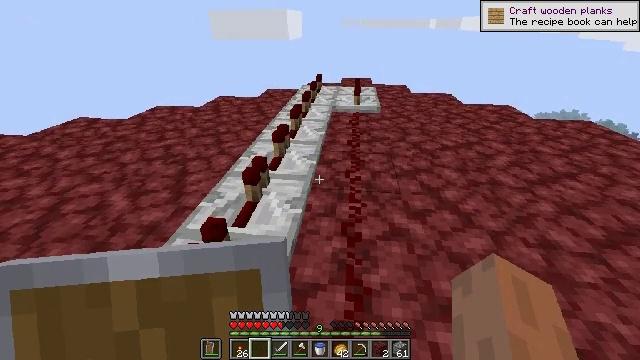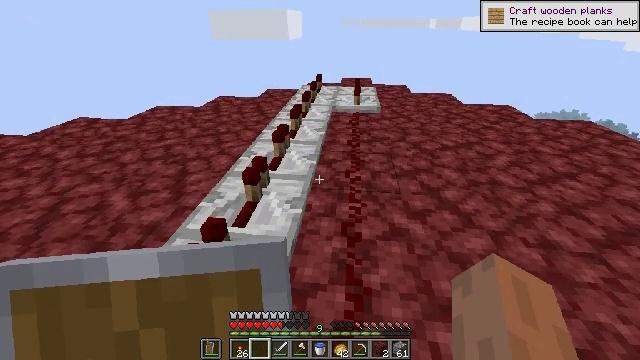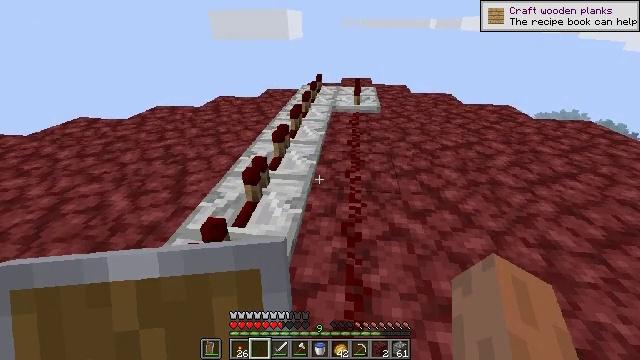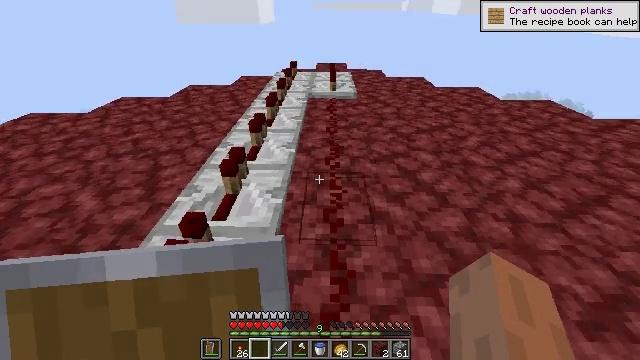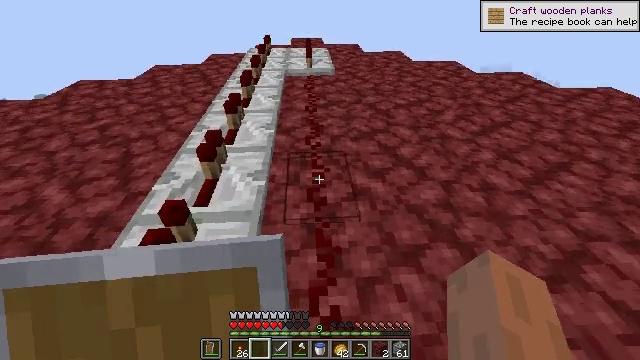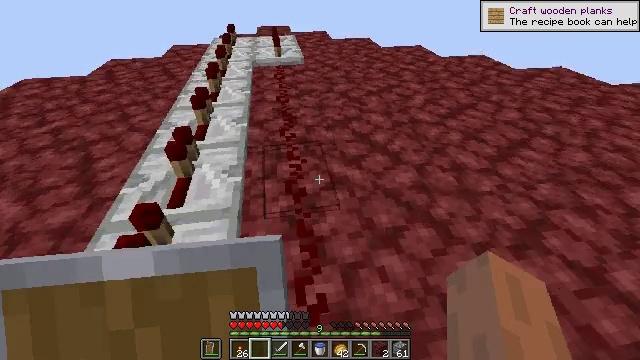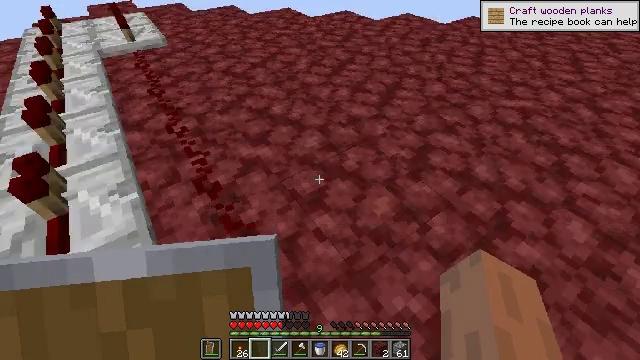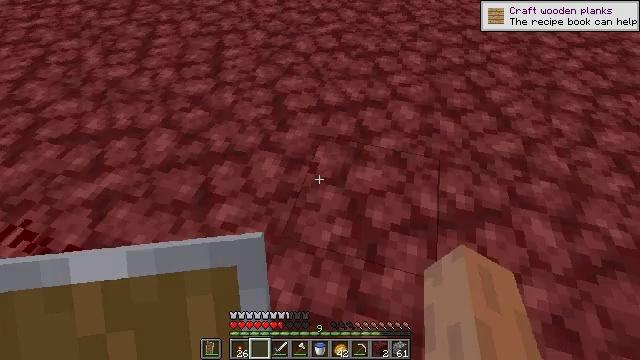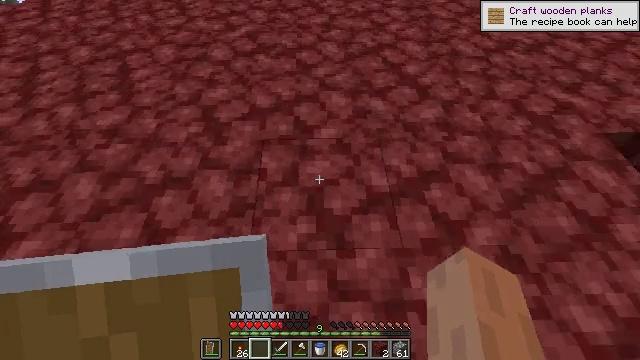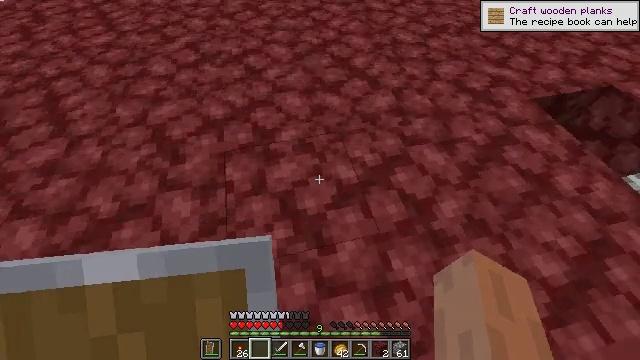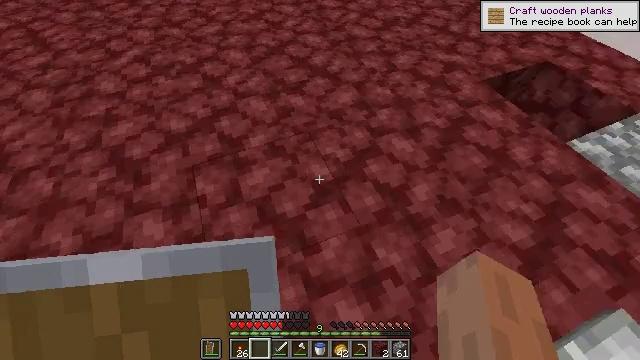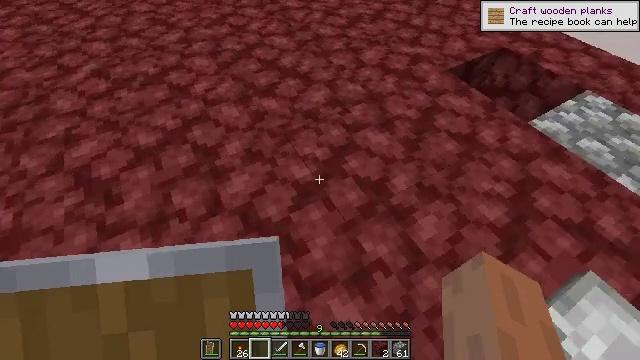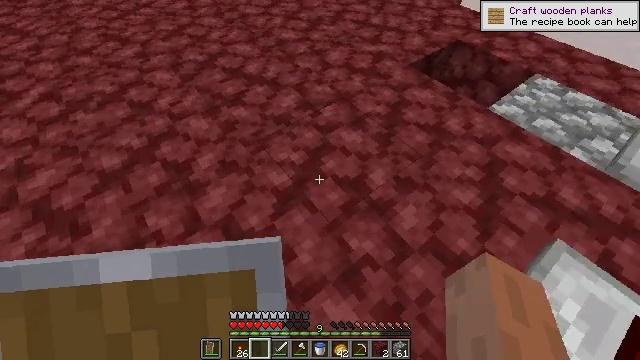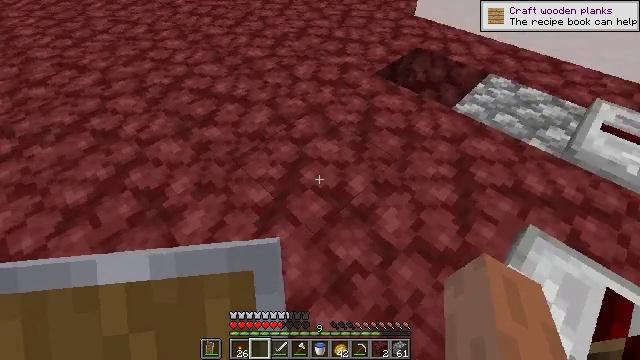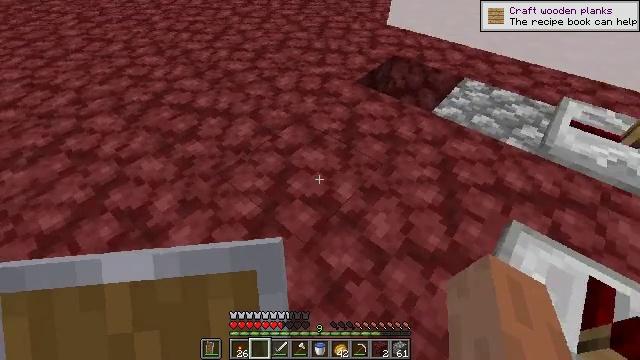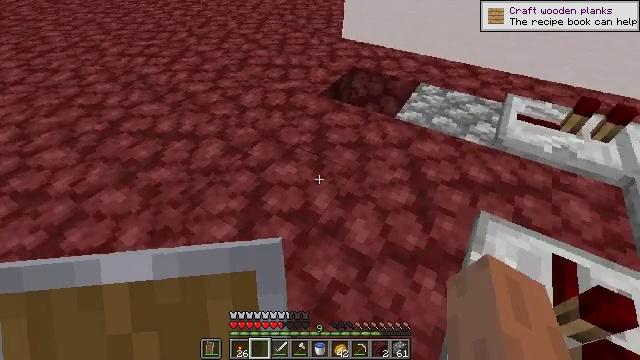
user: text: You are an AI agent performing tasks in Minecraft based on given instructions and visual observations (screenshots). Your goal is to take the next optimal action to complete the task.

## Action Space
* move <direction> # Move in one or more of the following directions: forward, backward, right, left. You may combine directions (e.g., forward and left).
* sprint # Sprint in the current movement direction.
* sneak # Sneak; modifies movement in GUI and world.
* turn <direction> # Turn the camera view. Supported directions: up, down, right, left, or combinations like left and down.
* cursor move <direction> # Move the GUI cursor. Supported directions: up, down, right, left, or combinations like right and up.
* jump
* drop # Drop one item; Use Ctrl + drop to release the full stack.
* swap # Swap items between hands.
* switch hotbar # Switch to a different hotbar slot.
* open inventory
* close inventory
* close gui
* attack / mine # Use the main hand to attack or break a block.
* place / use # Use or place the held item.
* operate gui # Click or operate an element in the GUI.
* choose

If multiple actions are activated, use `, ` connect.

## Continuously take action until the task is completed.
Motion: motion action
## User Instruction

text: Mine the repeater.
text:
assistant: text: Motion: no_op
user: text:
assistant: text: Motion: no_op
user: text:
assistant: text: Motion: turn right and down
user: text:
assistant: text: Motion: turn right and down
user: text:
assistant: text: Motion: turn right and down
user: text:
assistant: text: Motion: turn right and down
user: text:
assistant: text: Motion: turn right and down
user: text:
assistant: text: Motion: turn right
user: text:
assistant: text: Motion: turn right
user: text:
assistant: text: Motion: turn right
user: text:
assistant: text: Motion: turn right
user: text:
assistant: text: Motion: turn right
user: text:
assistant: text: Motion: turn right and up
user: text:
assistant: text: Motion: turn right and up
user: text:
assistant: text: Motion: turn right and up
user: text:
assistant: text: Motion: turn right and up
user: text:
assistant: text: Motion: turn right
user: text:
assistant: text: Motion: turn right
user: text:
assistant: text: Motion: no_op
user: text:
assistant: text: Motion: no_op
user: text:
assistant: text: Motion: turn right
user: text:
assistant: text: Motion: turn right and up
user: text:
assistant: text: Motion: turn right and up
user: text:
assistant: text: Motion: turn right and up
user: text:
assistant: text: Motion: turn right
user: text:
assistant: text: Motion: no_op
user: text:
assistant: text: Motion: no_op
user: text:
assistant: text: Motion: no_op
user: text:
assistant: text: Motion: no_op
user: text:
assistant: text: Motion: no_op